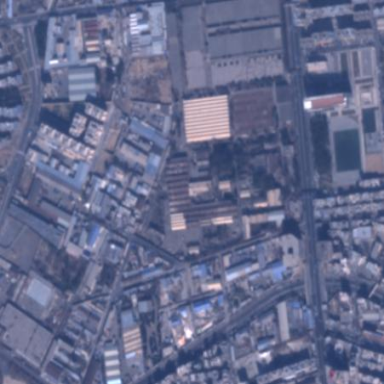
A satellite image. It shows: Industrial area.